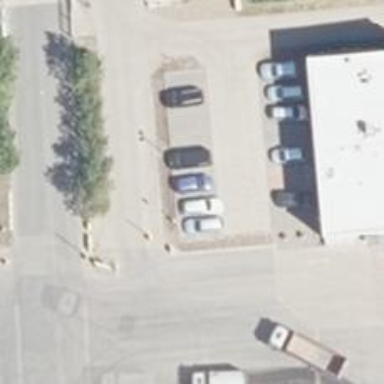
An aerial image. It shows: Parking aisle designated as service road.